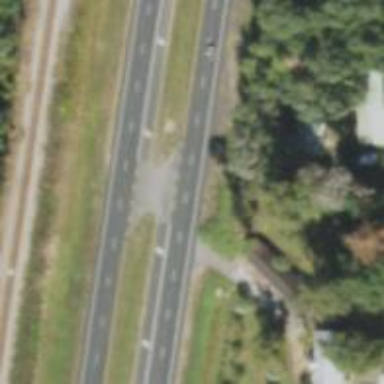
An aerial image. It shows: Asphalt trunk highway.